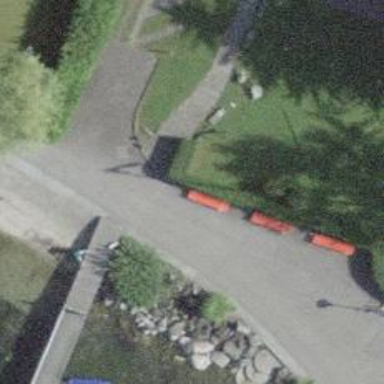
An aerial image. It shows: Red bench.